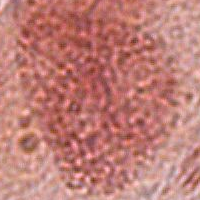
Label: prophase